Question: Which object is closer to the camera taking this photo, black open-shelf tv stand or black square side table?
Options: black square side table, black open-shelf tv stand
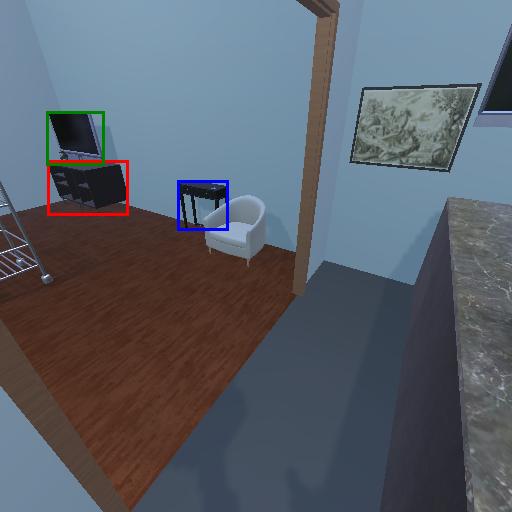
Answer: black square side table